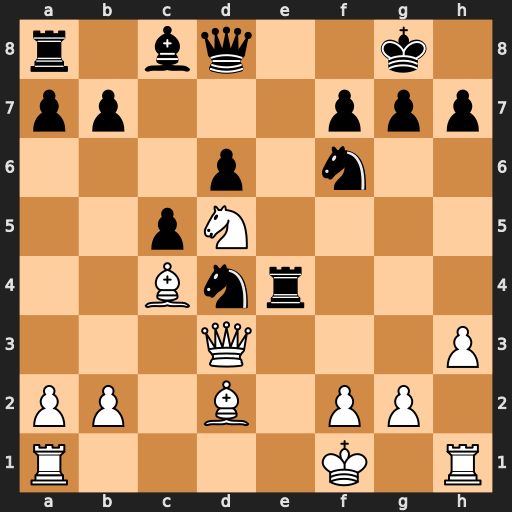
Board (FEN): r1bq2k1/pp3ppp/3p1n2/2pN4/2Bnr3/3Q3P/PP1B1PP1/R4K1R
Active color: w
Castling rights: -
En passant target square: -
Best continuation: Nxf6+ Qxf6 Qxe4